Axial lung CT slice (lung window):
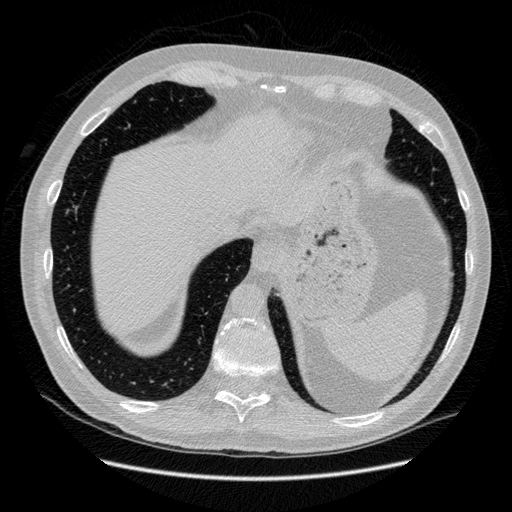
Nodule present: no